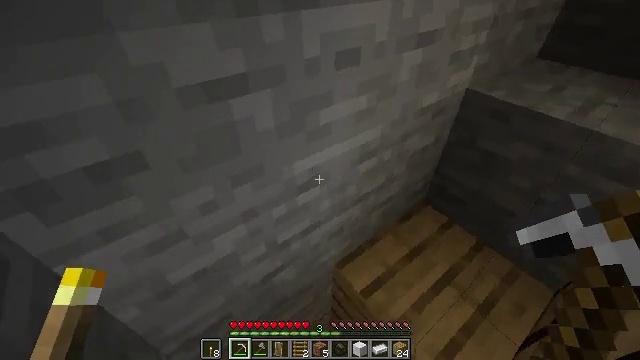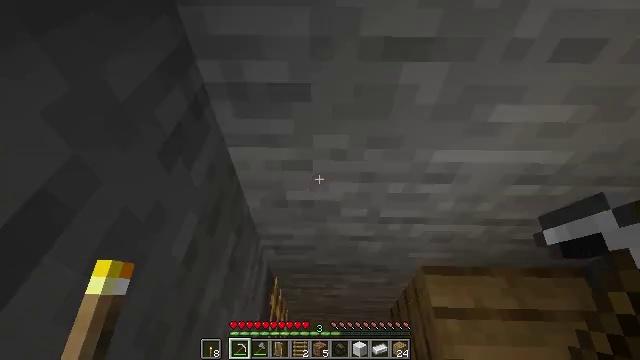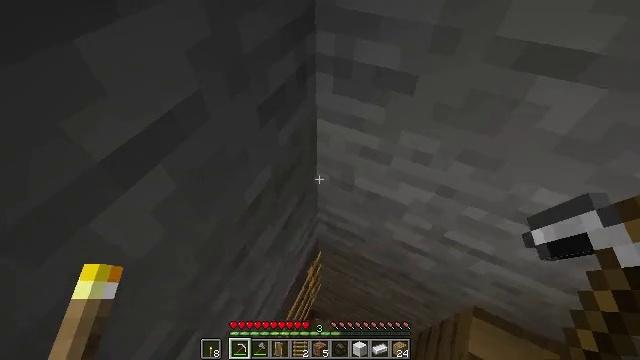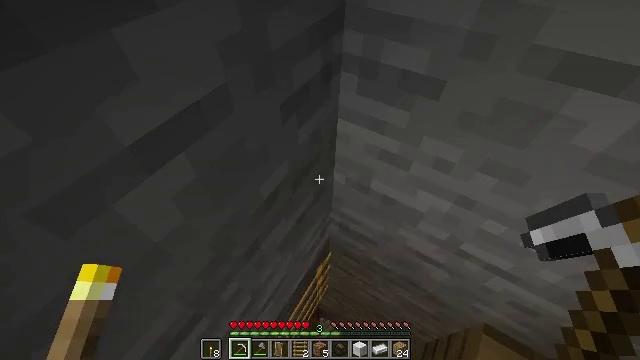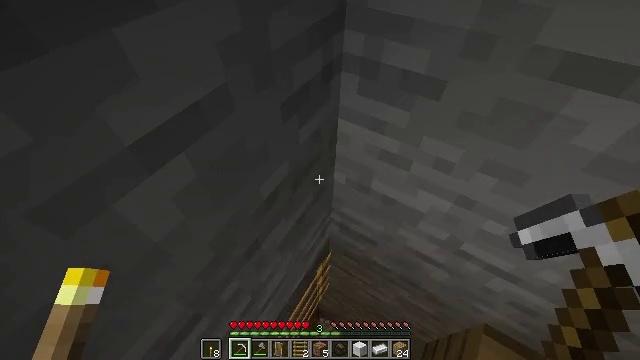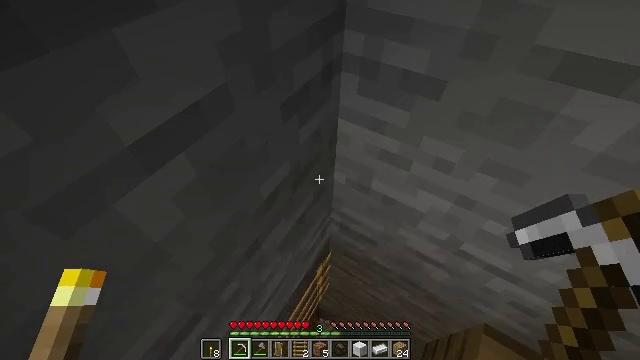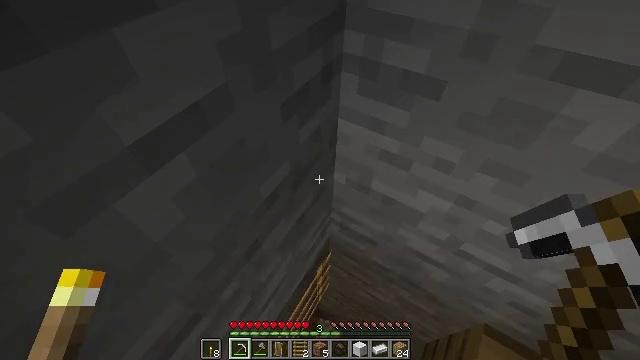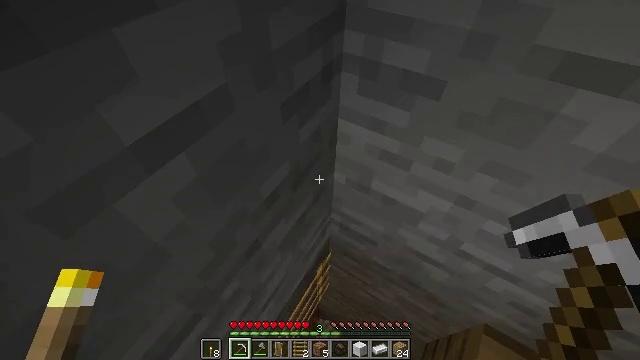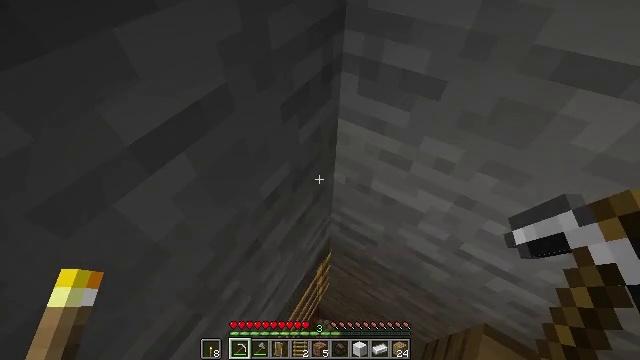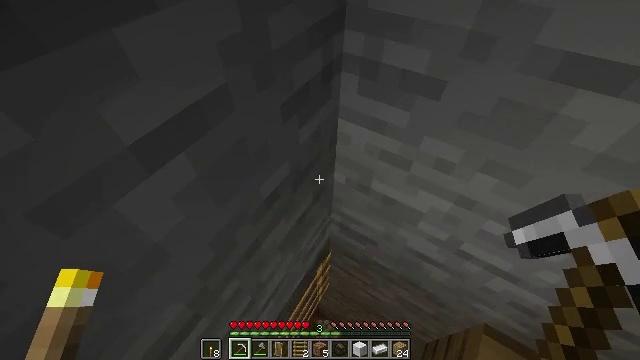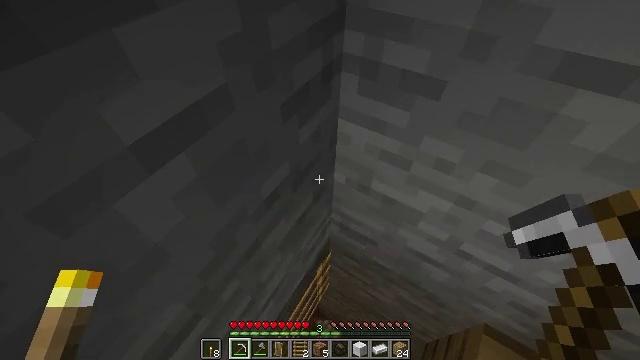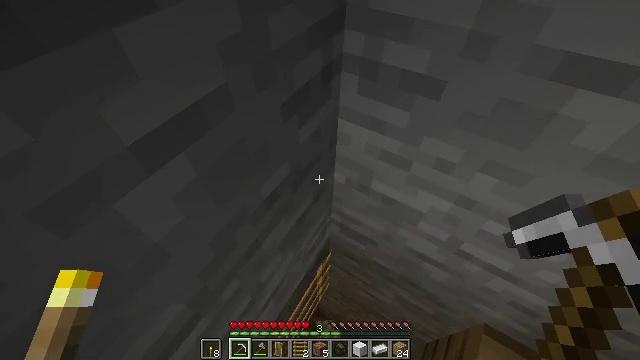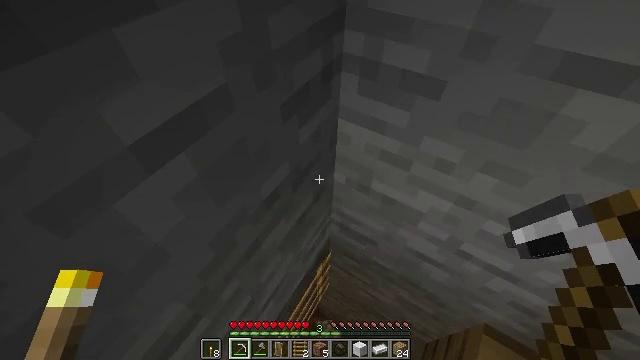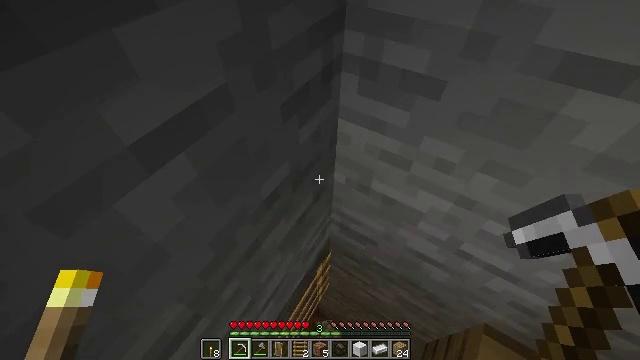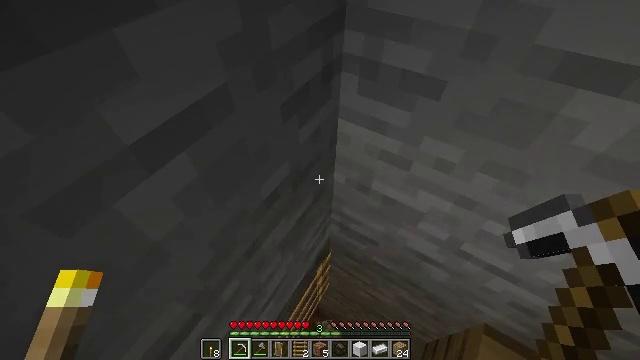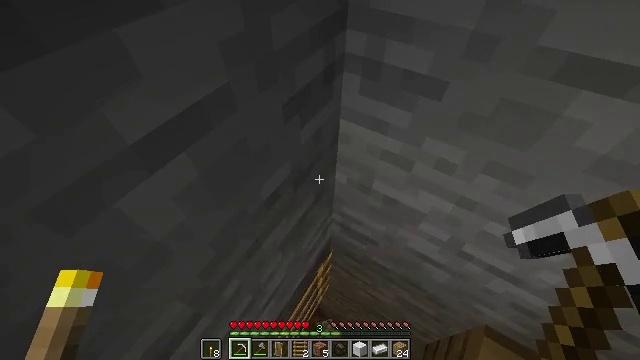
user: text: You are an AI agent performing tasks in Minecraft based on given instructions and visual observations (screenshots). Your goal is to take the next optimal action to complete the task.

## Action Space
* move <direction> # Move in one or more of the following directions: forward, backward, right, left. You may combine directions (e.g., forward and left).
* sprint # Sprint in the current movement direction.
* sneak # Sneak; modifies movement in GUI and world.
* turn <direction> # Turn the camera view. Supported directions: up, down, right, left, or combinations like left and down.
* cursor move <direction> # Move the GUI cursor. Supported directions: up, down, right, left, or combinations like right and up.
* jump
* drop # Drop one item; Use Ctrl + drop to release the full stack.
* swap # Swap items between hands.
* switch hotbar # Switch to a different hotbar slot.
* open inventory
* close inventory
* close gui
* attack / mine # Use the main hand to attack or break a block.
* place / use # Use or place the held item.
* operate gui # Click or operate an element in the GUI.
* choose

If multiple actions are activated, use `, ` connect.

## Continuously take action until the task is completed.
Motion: motion action
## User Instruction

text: Remove the ladder from its position.
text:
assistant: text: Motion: turn left and down
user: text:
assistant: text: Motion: turn left and down
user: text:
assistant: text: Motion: turn left
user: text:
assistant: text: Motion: no_op
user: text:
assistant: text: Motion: no_op
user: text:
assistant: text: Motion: no_op
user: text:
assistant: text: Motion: no_op
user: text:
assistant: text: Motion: no_op
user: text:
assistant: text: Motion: no_op
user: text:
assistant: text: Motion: no_op
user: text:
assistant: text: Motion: no_op
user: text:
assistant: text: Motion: no_op
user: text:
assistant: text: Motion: no_op
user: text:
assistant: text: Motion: no_op
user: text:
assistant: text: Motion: no_op
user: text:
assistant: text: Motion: turn left and down
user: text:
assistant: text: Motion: turn left and down
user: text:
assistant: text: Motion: move right, turn left and down
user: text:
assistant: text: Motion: move right, turn left
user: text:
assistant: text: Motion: move right
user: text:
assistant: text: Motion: move right
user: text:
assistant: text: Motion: move back and move right
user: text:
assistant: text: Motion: move back
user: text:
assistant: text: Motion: move back
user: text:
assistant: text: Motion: move back
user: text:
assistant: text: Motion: move back, turn left
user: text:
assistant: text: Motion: move back, turn left
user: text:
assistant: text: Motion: move back, turn left
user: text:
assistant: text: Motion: no_op
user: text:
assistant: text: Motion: no_op